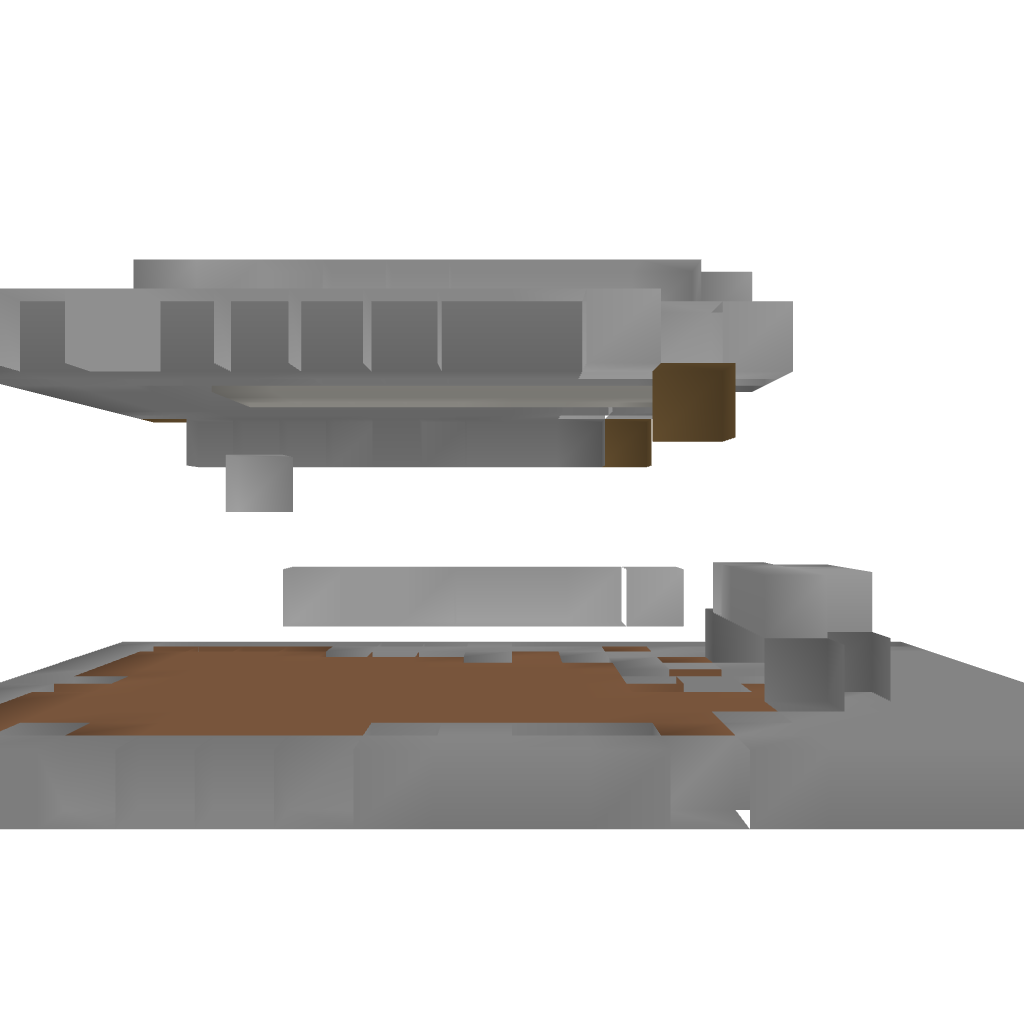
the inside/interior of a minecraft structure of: Farm sugarcane